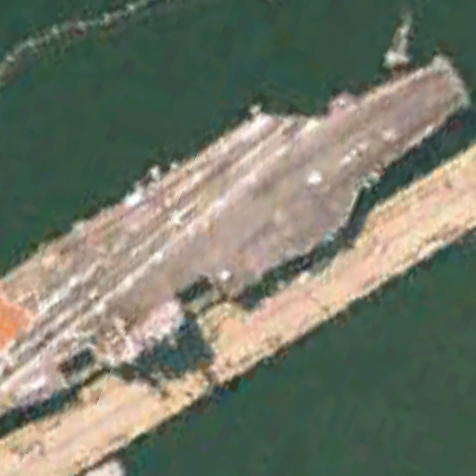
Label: aircraft_carrier